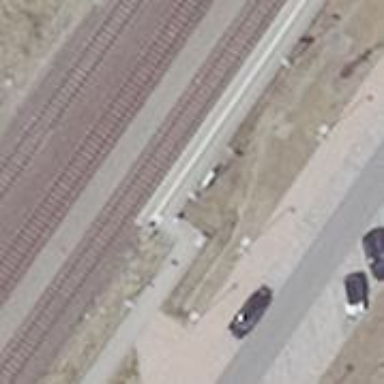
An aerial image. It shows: Platform edge at railway station.